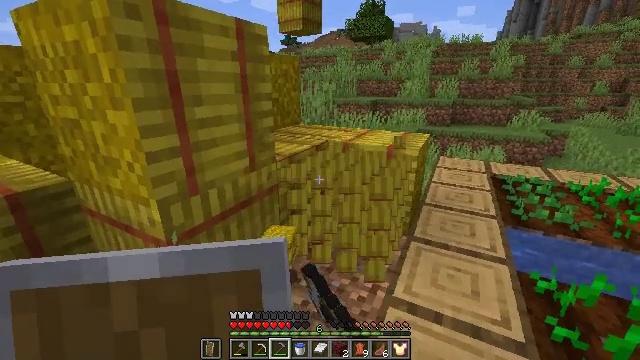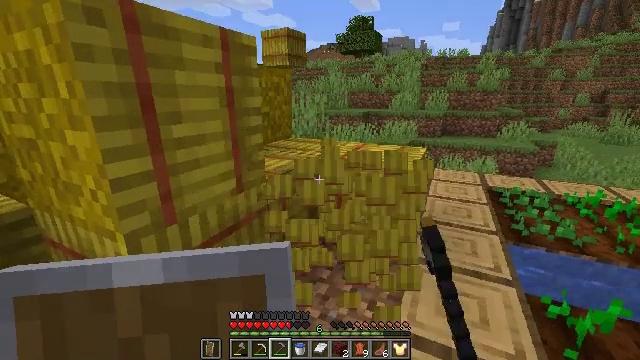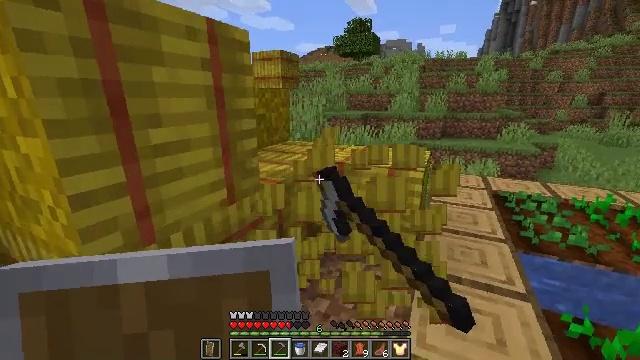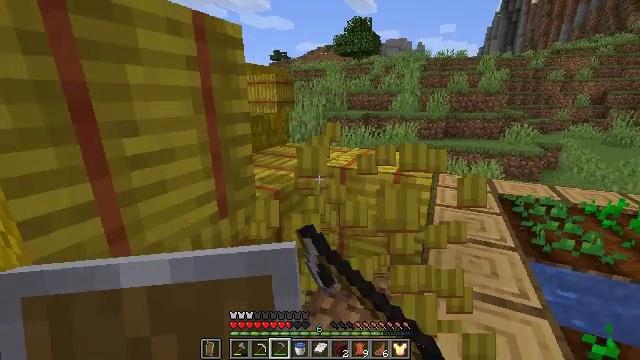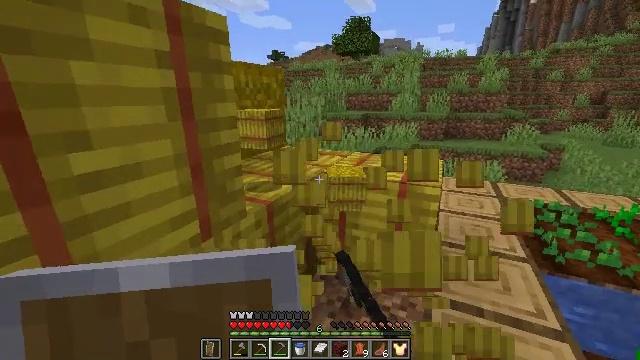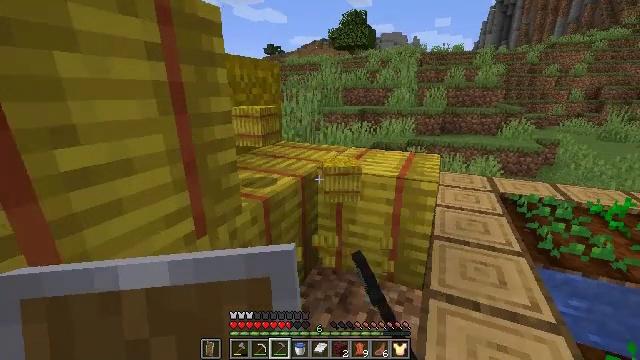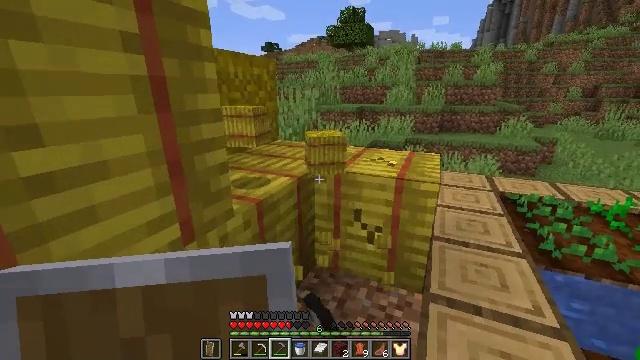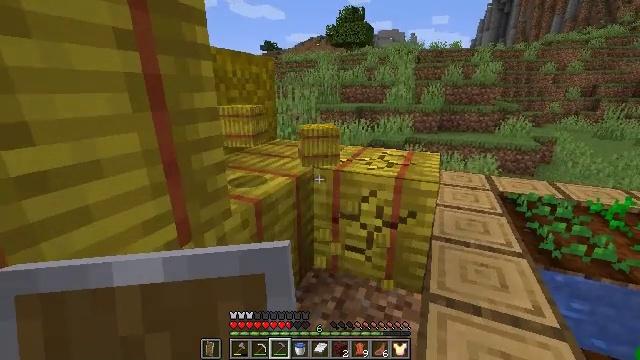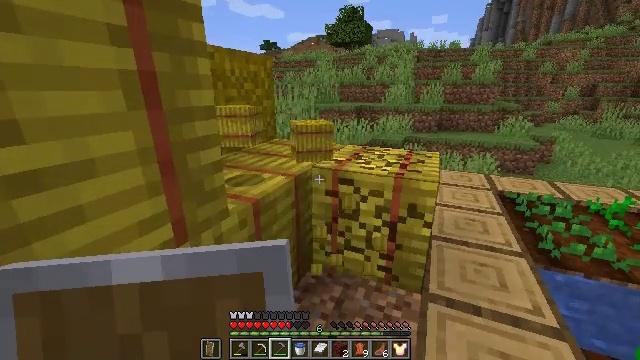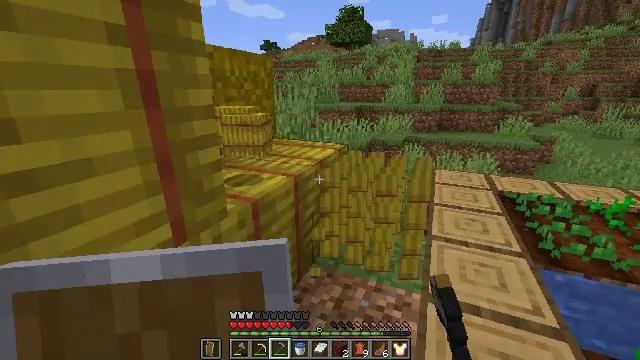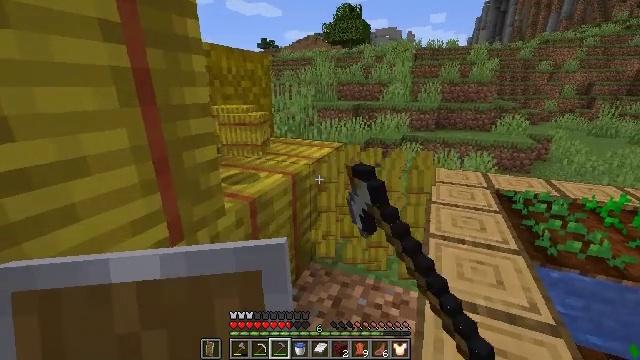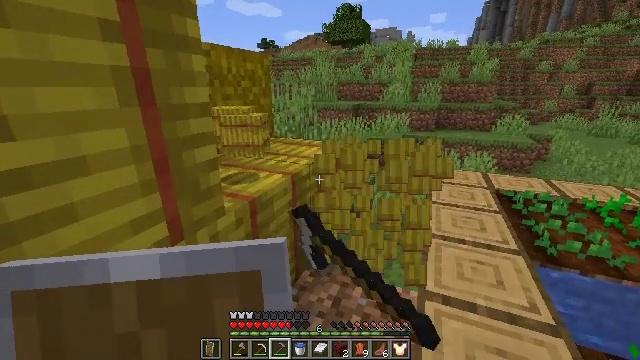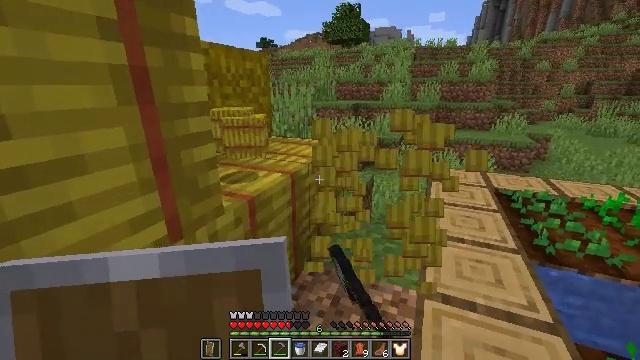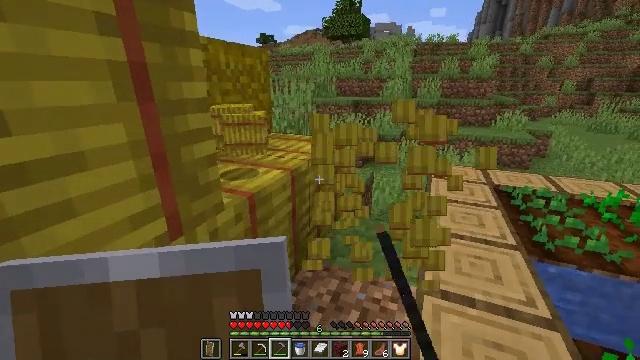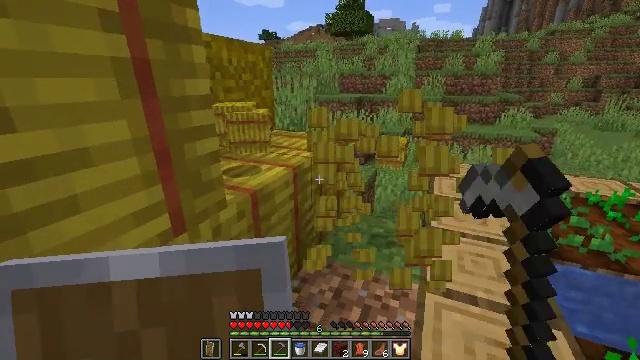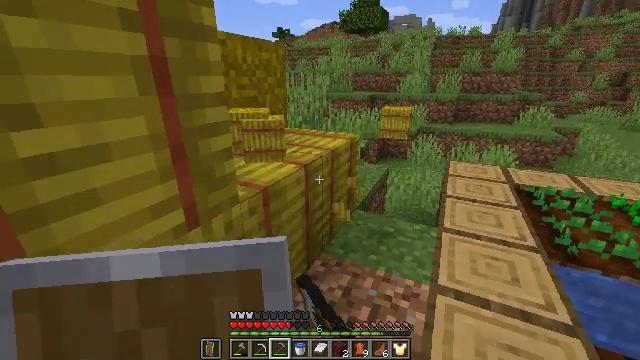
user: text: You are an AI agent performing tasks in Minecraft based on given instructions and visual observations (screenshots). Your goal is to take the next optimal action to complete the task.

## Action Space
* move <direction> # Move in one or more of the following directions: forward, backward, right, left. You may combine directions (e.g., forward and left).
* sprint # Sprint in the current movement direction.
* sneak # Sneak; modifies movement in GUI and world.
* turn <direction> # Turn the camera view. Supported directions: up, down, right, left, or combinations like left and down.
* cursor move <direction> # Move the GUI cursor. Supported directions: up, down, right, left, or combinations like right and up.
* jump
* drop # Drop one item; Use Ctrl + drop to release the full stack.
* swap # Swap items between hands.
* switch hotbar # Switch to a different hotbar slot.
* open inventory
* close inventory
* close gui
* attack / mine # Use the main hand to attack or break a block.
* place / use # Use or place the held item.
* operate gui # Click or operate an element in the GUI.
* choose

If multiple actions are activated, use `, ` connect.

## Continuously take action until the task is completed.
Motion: motion action
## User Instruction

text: Collect a hay block for crafting.
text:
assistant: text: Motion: move forward, turn right and up, attack / mine
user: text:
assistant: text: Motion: move forward, attack / mine
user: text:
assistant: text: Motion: move forward, attack / mine
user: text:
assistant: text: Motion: attack / mine
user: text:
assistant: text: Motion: turn down, attack / mine
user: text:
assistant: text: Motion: attack / mine
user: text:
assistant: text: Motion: attack / mine
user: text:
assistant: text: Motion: attack / mine
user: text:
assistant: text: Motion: attack / mine
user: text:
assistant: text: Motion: attack / mine
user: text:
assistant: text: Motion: attack / mine
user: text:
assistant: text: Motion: attack / mine
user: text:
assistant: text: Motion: attack / mine
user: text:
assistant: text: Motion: attack / mine
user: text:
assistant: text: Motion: turn left, attack / mine
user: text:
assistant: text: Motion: turn left, attack / mine
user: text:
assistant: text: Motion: turn left, attack / mine
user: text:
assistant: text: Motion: attack / mine
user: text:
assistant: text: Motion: attack / mine
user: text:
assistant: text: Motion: turn left, attack / mine
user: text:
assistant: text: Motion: turn left, attack / mine
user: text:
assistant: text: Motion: turn left, attack / mine
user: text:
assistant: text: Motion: turn left, attack / mine
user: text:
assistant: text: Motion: turn left and up, attack / mine
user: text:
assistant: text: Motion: turn left and up, attack / mine
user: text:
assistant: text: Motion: turn left, attack / mine
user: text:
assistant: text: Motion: turn left, attack / mine
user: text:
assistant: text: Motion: turn left, attack / mine
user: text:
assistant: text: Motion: turn left, attack / mine
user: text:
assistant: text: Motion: turn left, attack / mine